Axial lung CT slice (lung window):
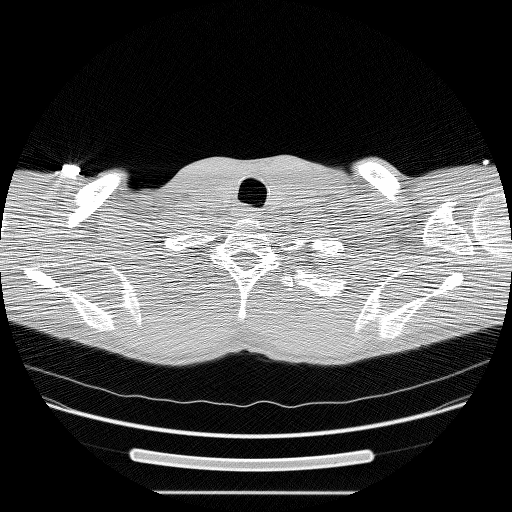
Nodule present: no